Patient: sex F, age 73
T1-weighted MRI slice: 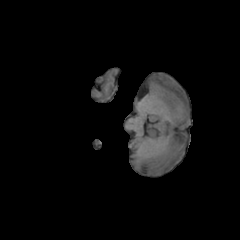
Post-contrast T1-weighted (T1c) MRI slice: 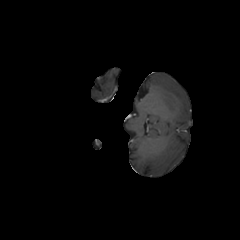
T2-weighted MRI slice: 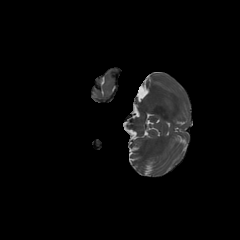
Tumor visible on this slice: no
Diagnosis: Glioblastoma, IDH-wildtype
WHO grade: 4